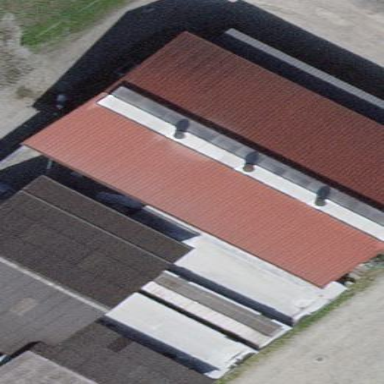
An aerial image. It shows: Warehouse building.